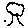
Label: tree